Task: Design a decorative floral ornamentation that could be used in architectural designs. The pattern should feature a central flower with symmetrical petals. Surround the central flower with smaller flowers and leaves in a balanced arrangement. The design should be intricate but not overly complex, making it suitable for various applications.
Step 1090:
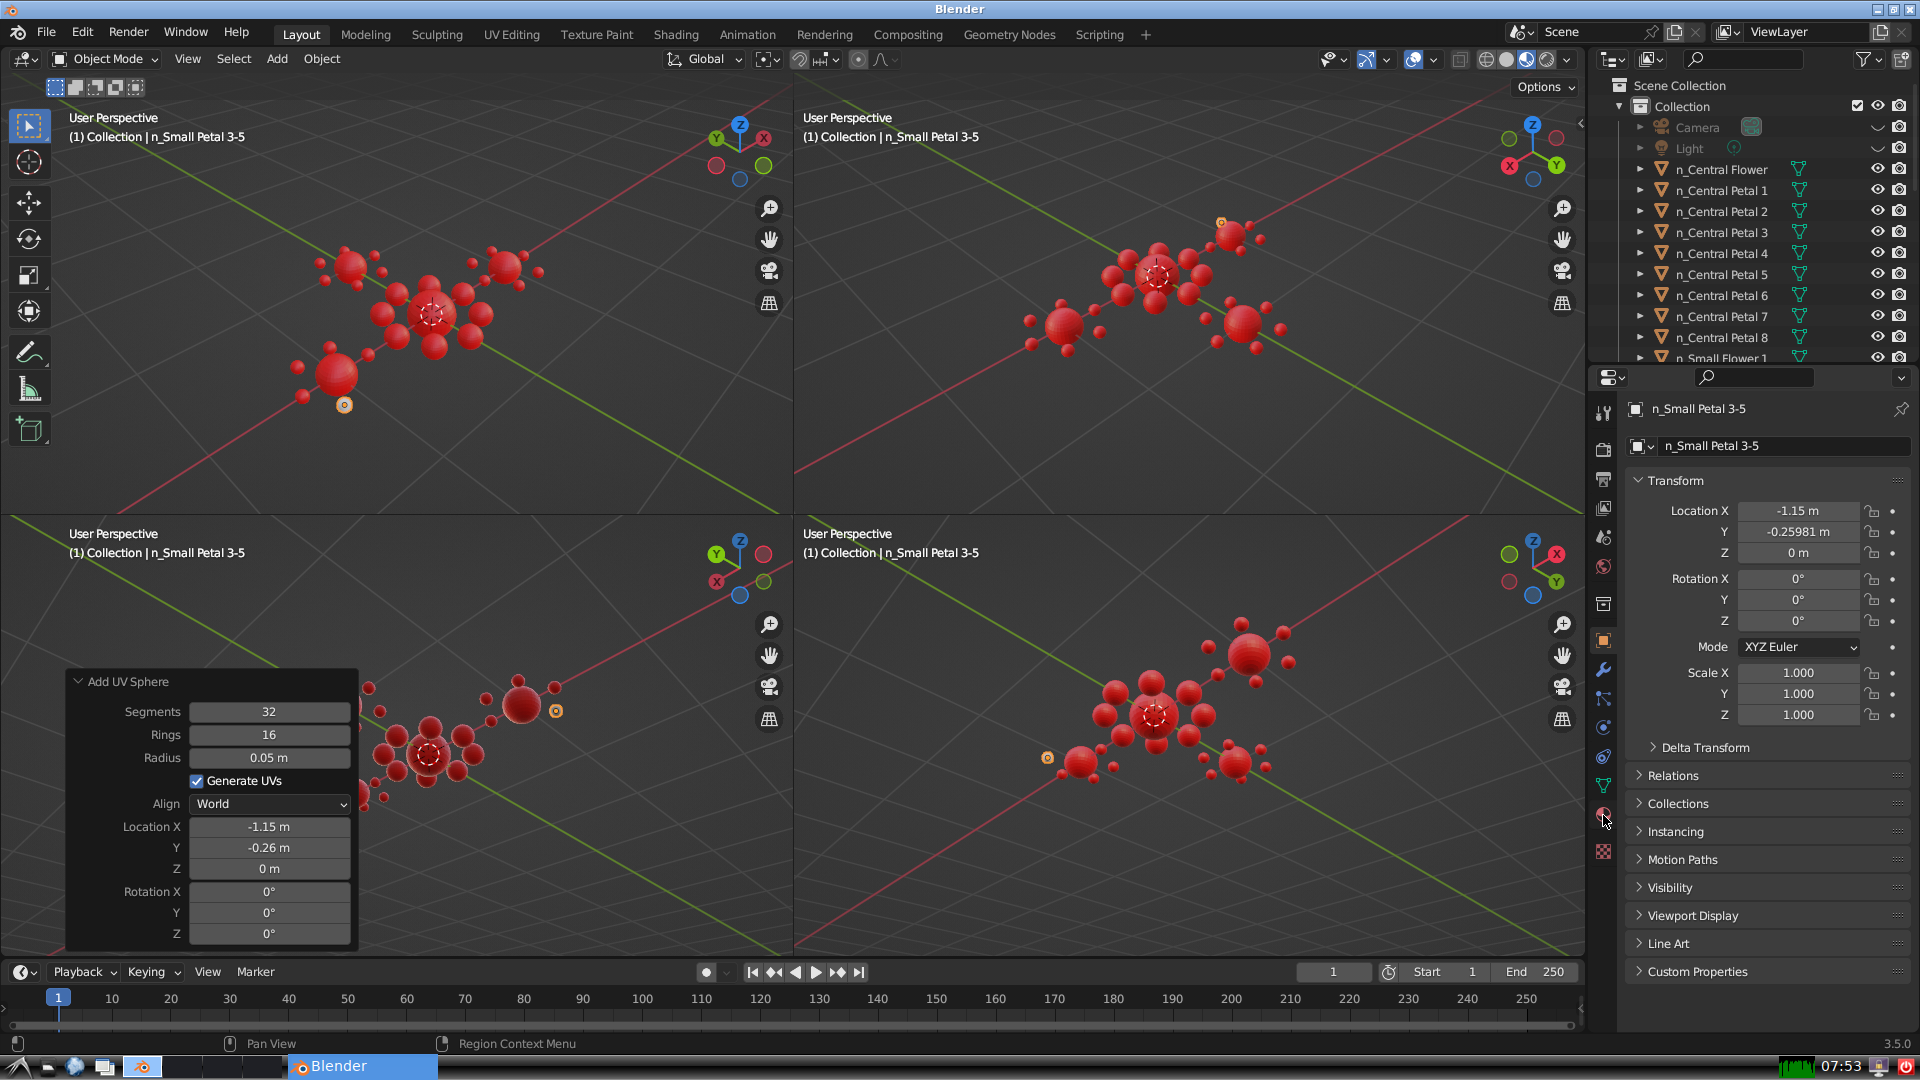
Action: click: no